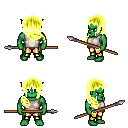
a pixel art fantasy rpg character, male body template, orc, green skin, white sleeveless shirt, gold greaves, gold right-swept hairstyle, spear, four views (front, back, left, right), 2x2 character sprite sheet, small pixel art, hard edges, no anti-aliasing